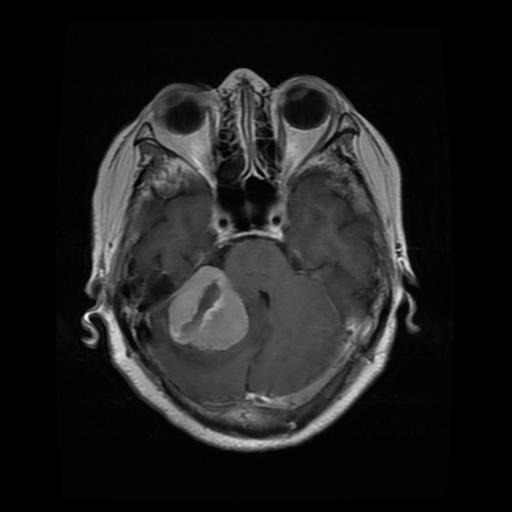
Label: meningioma